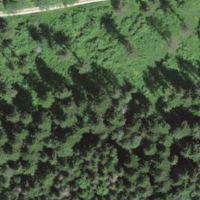
EUNIS habitat code: 43
Species observed at this site:
Lamium galeobdolon